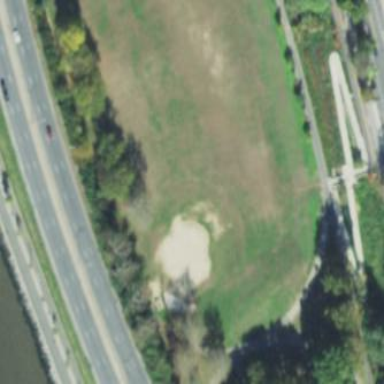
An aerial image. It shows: Baseball pitch for leisure land activities.